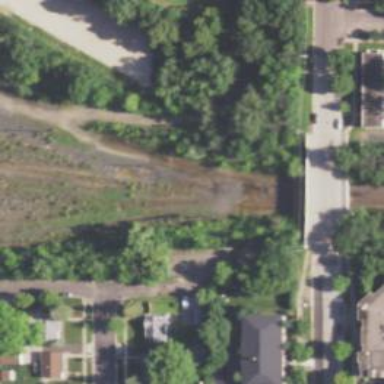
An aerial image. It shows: Disused railway spur service.